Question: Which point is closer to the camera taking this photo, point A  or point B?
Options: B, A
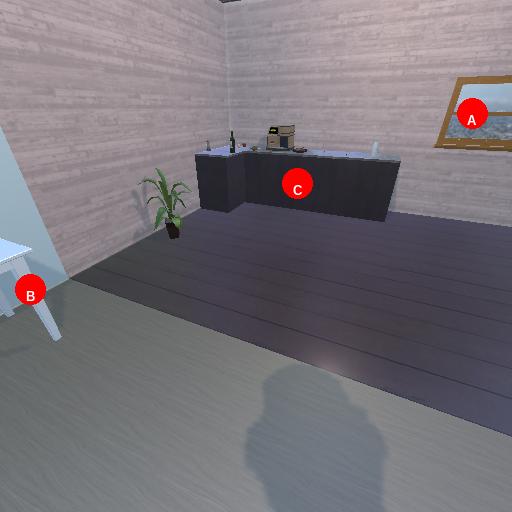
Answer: B